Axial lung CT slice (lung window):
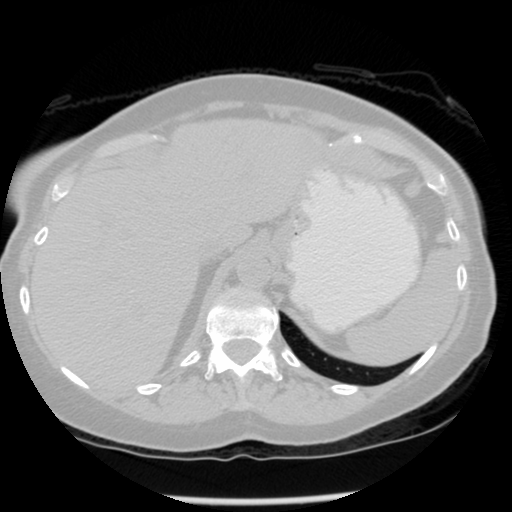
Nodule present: no